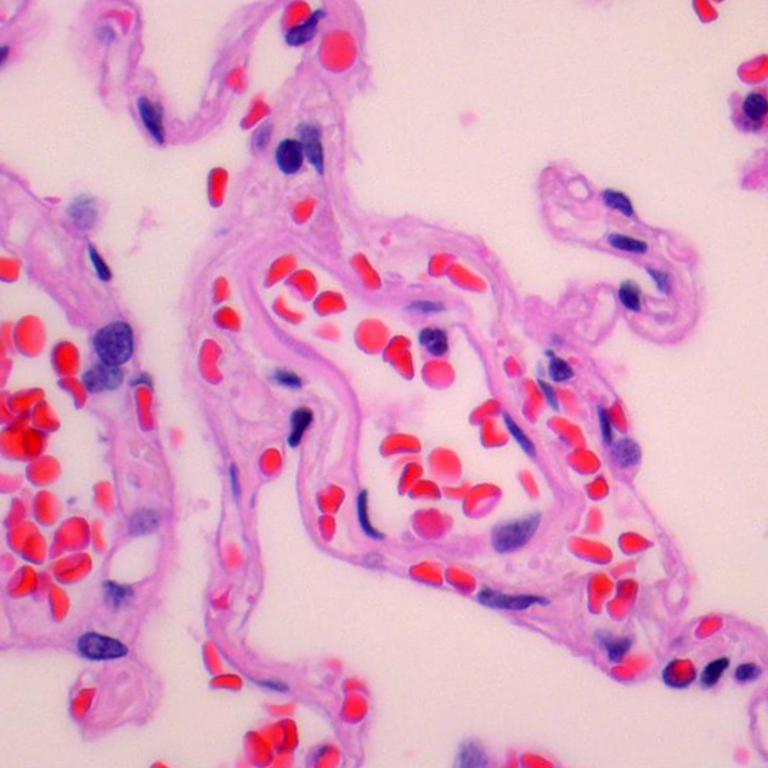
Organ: lung
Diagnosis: benign